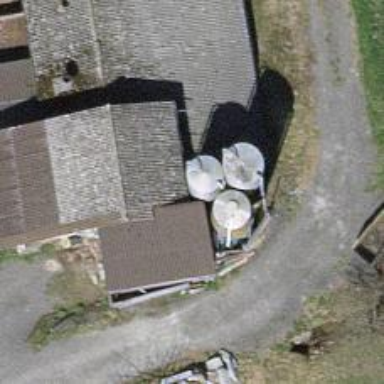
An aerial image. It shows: Silo.